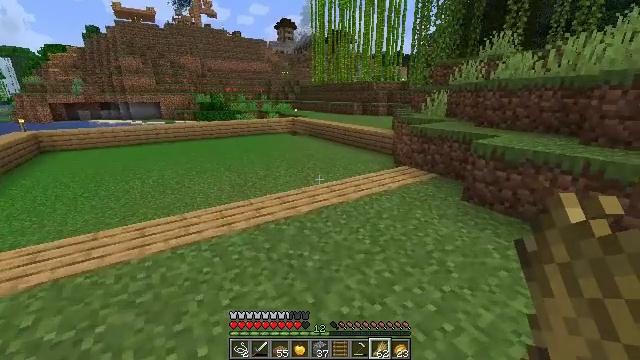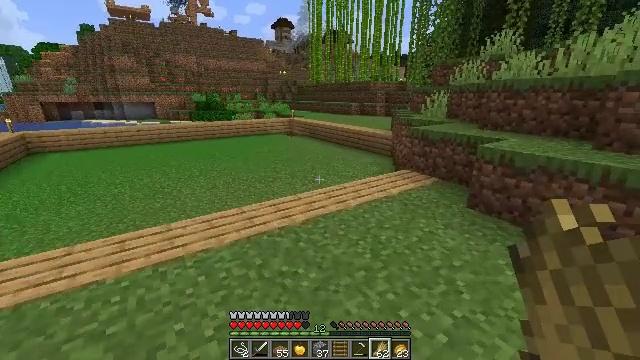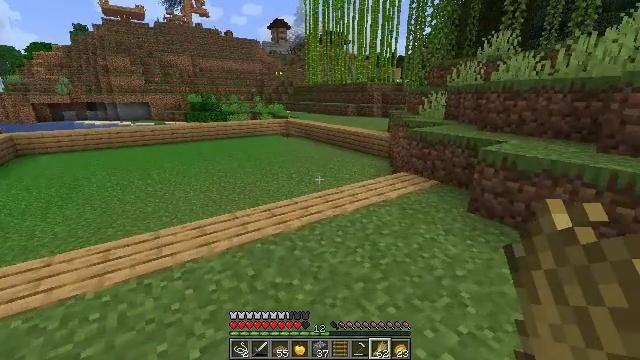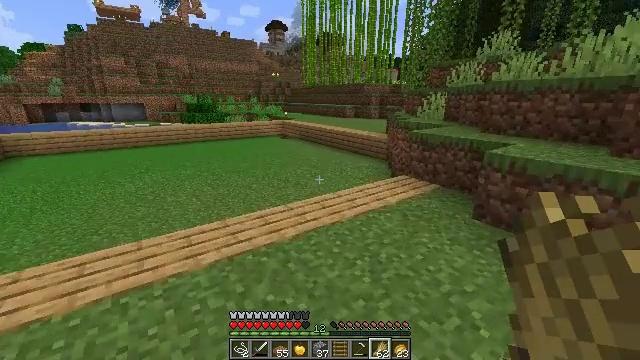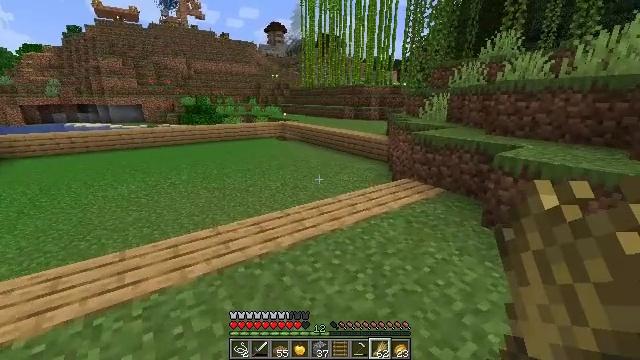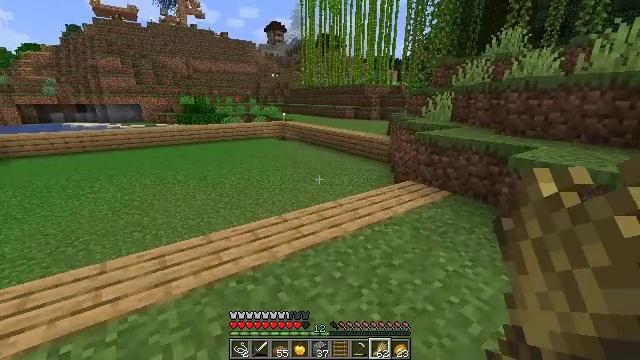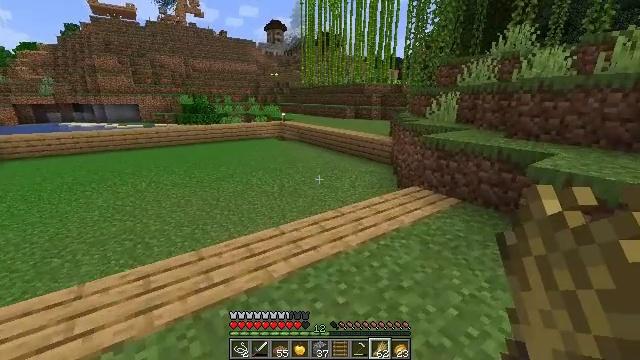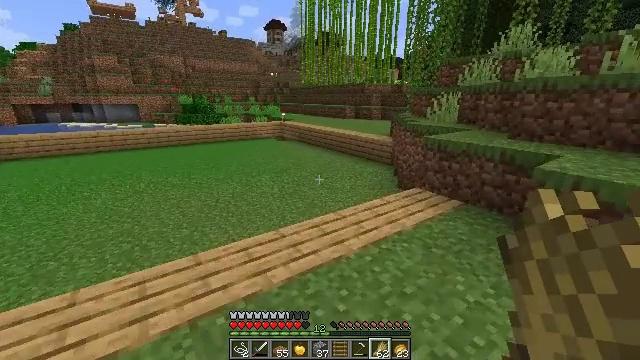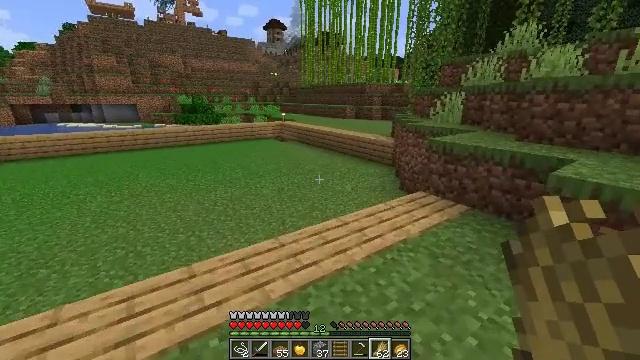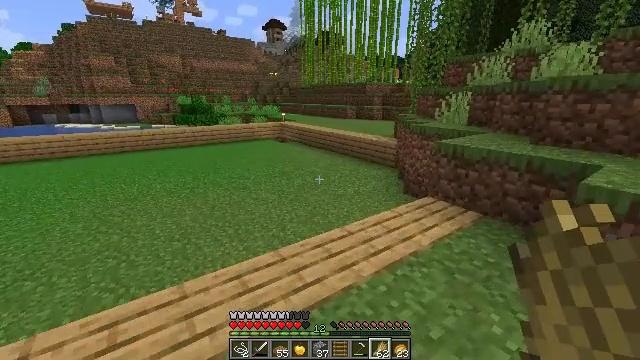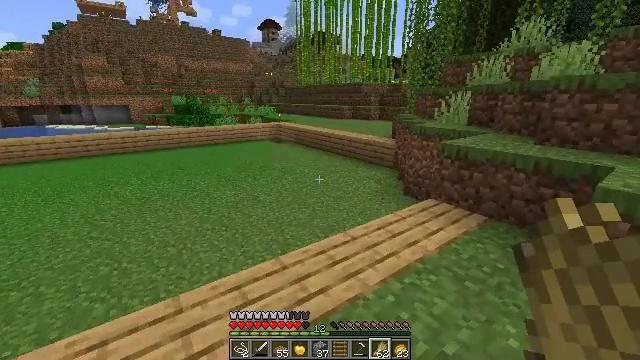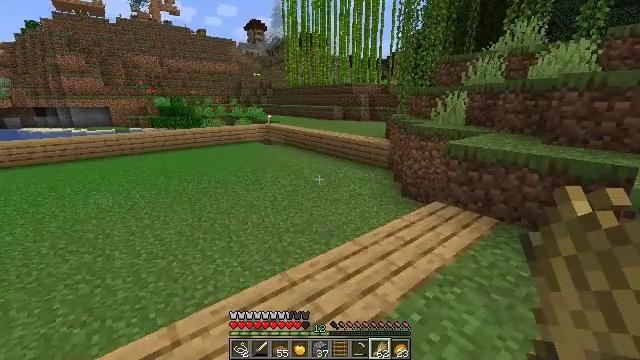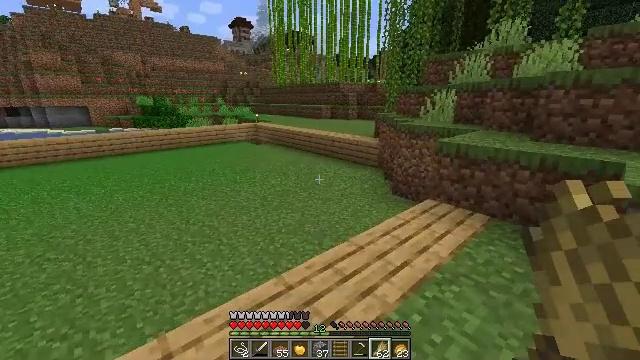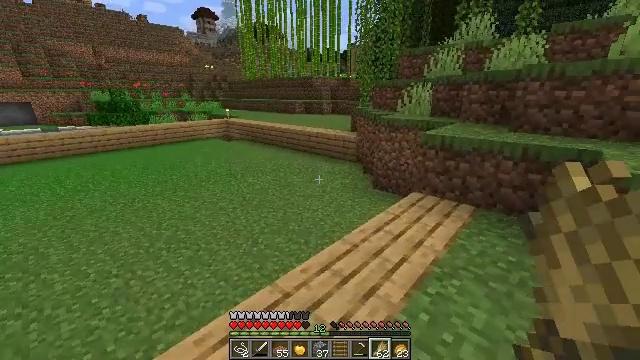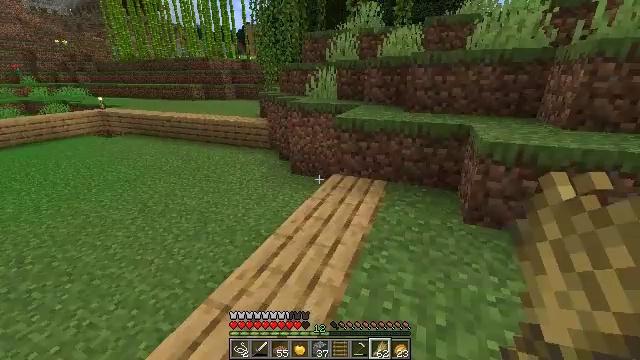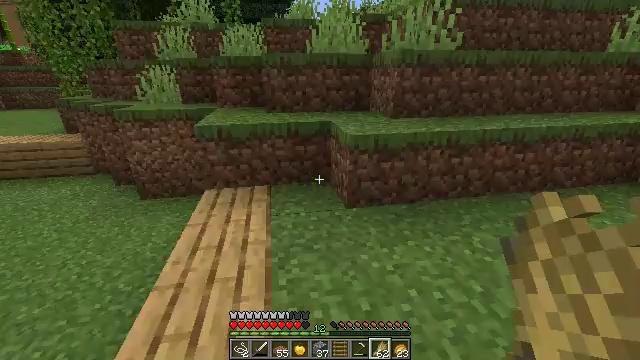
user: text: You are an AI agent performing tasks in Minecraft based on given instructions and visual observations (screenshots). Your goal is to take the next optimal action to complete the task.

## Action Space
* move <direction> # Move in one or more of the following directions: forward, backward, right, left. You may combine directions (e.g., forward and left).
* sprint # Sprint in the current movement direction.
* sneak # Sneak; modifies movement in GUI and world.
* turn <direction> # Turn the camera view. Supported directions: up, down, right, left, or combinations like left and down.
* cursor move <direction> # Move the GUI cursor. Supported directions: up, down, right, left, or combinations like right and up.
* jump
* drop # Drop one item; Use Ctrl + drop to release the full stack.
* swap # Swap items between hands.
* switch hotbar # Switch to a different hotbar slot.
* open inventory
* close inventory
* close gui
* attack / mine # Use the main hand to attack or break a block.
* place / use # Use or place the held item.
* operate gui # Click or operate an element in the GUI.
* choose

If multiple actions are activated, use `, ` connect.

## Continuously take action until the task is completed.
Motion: motion action
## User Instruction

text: Get the jungle trapdoor into your inventory.
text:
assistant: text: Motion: move forward
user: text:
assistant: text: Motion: move forward
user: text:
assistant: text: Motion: move forward
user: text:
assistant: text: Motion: move forward
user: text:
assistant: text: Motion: move forward
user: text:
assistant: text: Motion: move forward
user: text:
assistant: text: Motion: move forward
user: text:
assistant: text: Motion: move forward
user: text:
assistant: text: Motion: move forward and move left
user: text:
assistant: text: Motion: move forward and move left
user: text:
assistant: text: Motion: move forward and move left, turn right
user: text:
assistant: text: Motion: move forward and move left, turn right
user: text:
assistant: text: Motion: move forward and move left, turn right and down
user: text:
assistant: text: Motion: move forward and move left, turn right and down
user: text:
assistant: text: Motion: move forward and move left, turn right
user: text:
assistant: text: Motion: move left, turn right
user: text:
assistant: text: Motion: move left, turn right
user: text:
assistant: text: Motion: move left, turn right
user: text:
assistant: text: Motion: turn right and up
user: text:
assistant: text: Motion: turn right and up
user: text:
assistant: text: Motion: turn right and up
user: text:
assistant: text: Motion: turn up
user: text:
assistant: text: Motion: turn right and up
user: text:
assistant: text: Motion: no_op
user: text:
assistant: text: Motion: no_op
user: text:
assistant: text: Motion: no_op
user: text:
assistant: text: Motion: no_op
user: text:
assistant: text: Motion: no_op
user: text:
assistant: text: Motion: no_op
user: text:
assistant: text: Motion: no_op